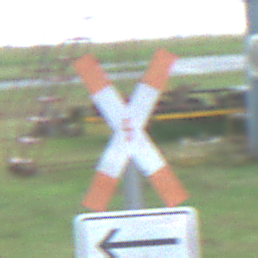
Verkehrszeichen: Andreaskreuz
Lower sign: RichtungsangabeDurchPfeile1
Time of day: Midday
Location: Outdoor (Suburban)
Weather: Overcast
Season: NotSpecified
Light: Natural